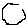
Label: hexagon